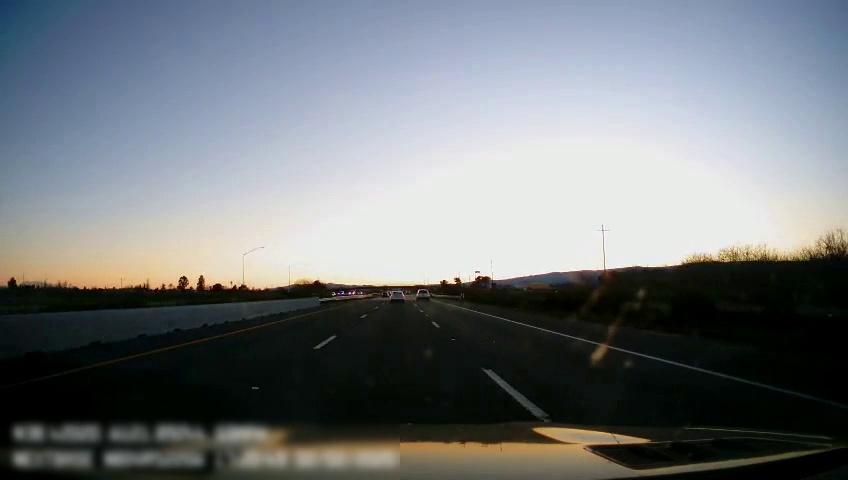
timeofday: Day
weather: Sunny
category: Drivable Space
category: Vehicles | Car
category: Vehicles | SUV
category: Lanes | Current Lane
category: Lanes | Current Lane
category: Lanes | Alternate Lane
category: Lanes | Alternate Lane